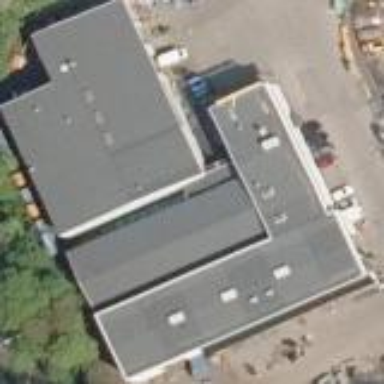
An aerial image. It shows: Industrial building.